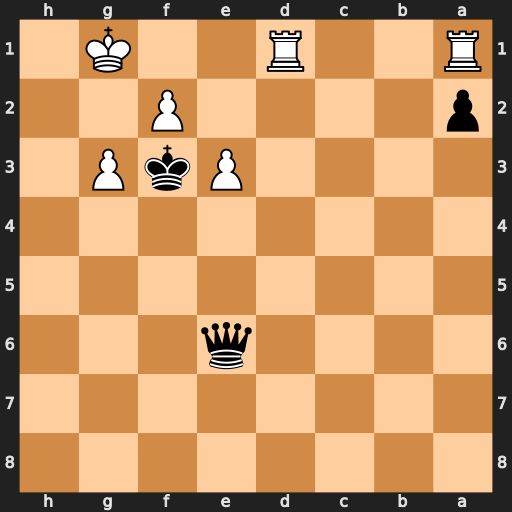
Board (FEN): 8/8/4q3/8/8/4PkP1/p4P2/R2R2K1
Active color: b
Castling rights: -
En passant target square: -
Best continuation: Qh3 e4 Qg2#